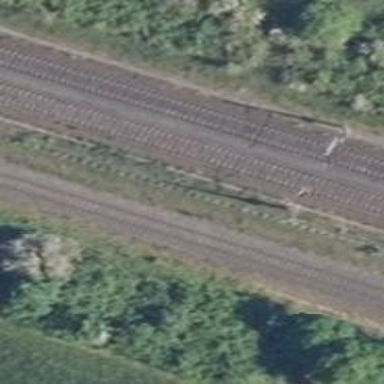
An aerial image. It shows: Railway milestone.